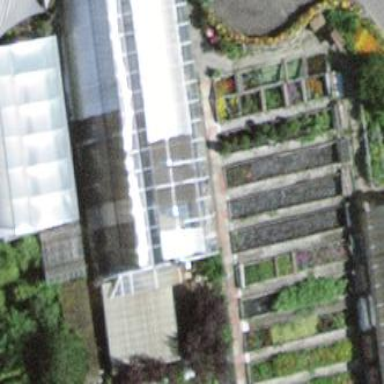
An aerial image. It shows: Greenhouse.